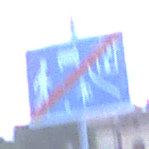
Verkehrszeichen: EndeVerkehrsberuhigterBereich
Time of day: Dawn
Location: Outdoor (Urban)
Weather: PartlyCloudy
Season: NotSpecified
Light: Natural